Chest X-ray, PA view. Patient: 39 years old, sex F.
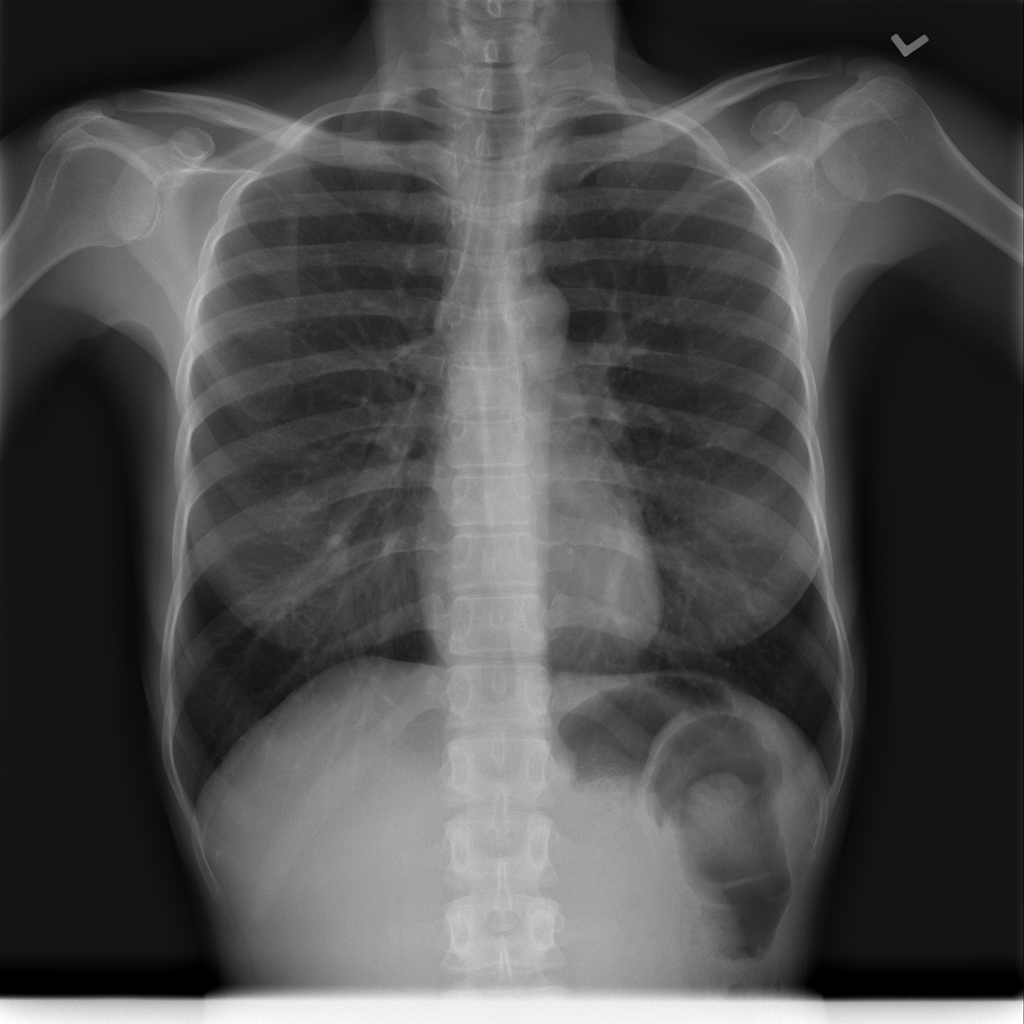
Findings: No Finding